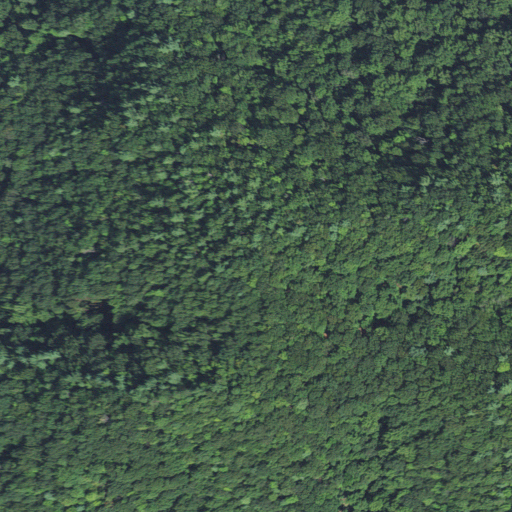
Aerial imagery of mountain in North Carolina named Butt Mountain containing deciduous forest, mixed forest, and evergreen forest